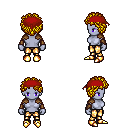
a pixel art fantasy rpg character, female body template, dark elf, purple skin, leather shoulder armor, gold greaves, blonde curly afro hairstyle, red bandana, cloth bracers, gold boots, four views (front, back, left, right), 2x2 character sprite sheet, small pixel art, hard edges, no anti-aliasing